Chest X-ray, PA view. Patient: 8 years old, sex M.
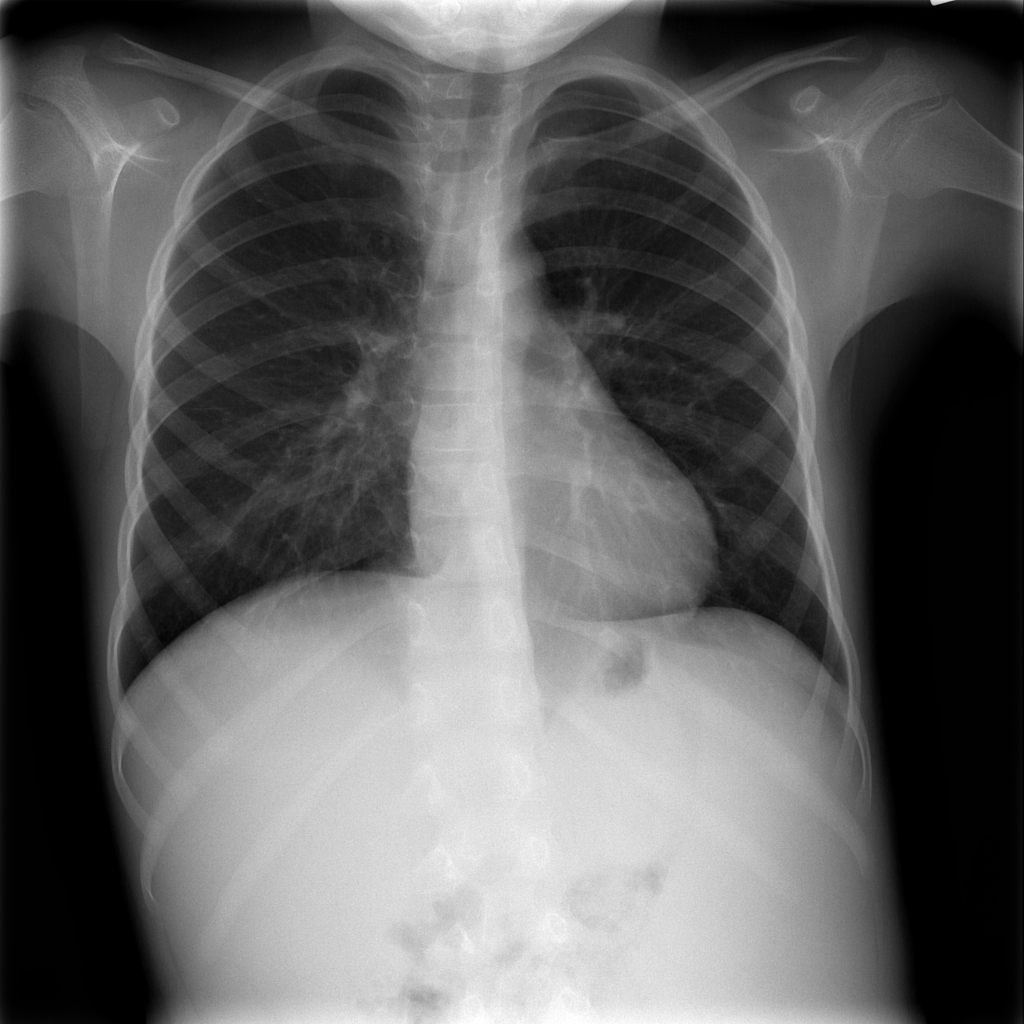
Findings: No Finding